Interaction volume radius: 5 \u00c5
Interaction volume height: 20 \u00c5
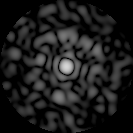
Disorder parameter: 0.8244